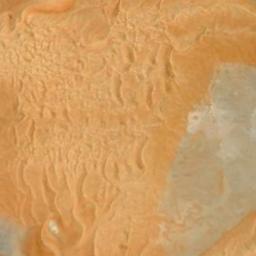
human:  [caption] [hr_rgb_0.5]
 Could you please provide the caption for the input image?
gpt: The yellow desert covers the brown bare land .

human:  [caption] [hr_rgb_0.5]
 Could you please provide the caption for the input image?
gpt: There are parallel lines in this desert .

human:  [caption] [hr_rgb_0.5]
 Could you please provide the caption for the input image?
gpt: The yellow desert is next to the bare land .

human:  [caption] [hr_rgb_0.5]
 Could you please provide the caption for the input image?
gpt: The desert has yellow sand and gray sand and some dunes of different sizes are also in the desert .

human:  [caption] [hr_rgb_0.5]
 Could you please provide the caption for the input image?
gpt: A desert covered by sand and some bare land .